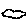
Label: cloud